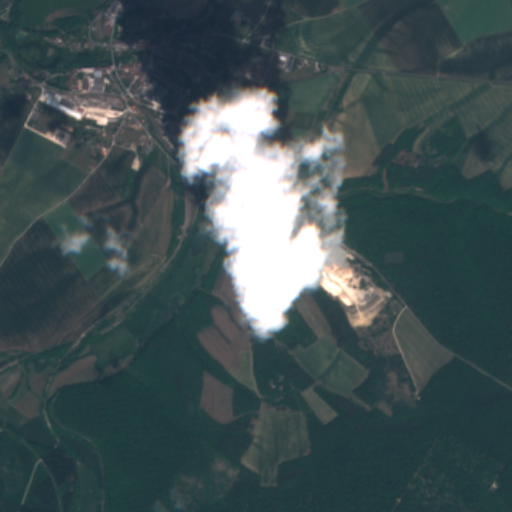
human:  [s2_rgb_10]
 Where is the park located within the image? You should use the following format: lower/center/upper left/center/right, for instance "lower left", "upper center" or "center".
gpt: The park is located in the upper left of the image.
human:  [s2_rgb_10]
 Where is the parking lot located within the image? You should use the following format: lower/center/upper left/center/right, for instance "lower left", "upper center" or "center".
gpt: The parking lot is located in the upper left of the image.
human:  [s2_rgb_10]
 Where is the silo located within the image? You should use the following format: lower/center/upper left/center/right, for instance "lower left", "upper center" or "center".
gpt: The silo is located in the upper left of the image.
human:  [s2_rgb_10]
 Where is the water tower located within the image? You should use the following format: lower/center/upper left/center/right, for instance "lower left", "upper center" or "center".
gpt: The water tower is located in the upper right of the image.
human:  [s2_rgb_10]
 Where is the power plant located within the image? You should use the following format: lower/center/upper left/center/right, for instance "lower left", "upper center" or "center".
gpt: There is no power plant in the image.